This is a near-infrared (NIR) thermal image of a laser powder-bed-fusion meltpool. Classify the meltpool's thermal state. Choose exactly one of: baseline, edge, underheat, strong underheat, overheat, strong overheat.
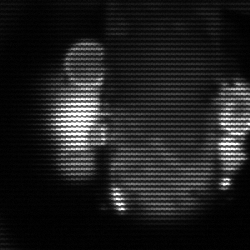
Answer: strong underheat